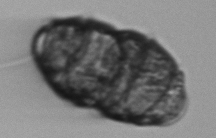
Label: Margalefidinium